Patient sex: M
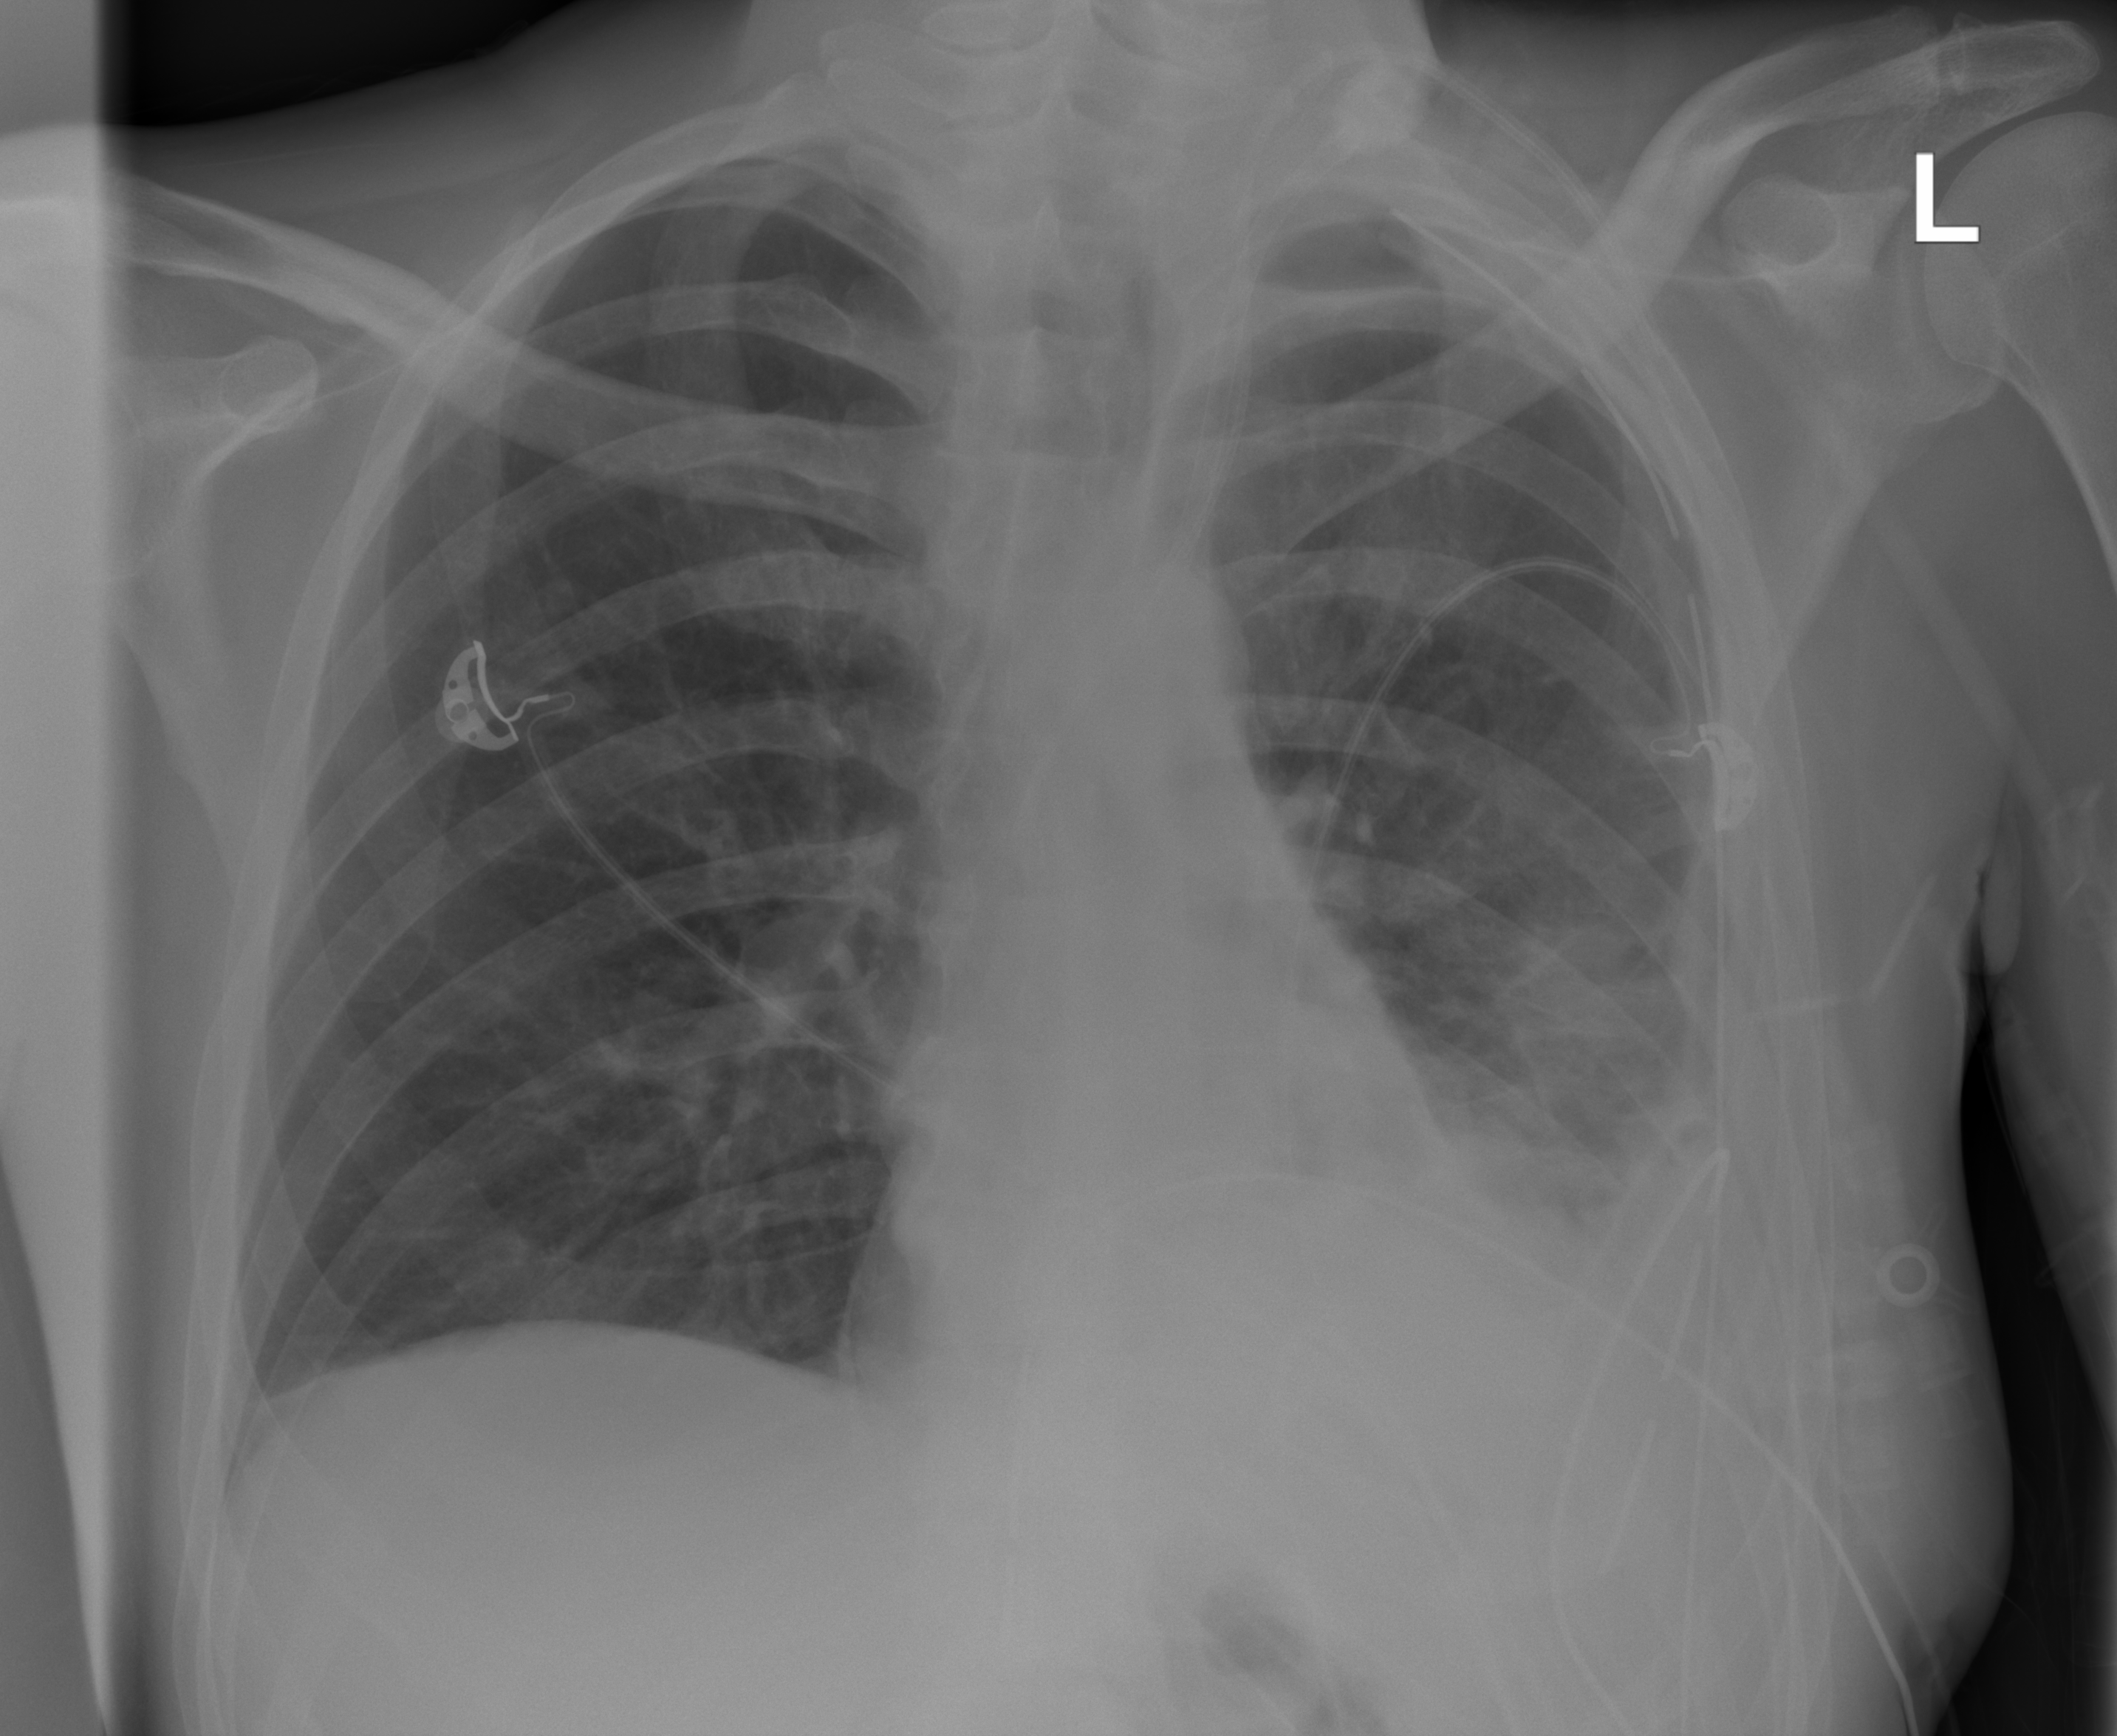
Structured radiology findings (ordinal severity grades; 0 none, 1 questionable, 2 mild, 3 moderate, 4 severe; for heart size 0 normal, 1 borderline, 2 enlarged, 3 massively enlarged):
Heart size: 0
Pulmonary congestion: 0
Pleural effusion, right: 0
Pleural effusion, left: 2
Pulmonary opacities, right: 0
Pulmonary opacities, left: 2
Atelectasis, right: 1
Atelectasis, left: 3